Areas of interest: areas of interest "Yunye Garden"
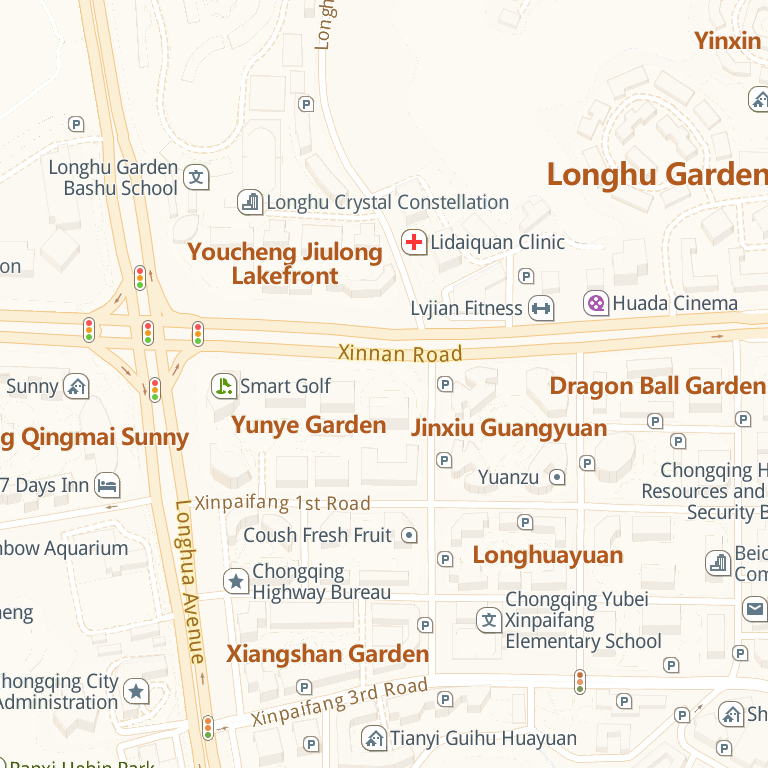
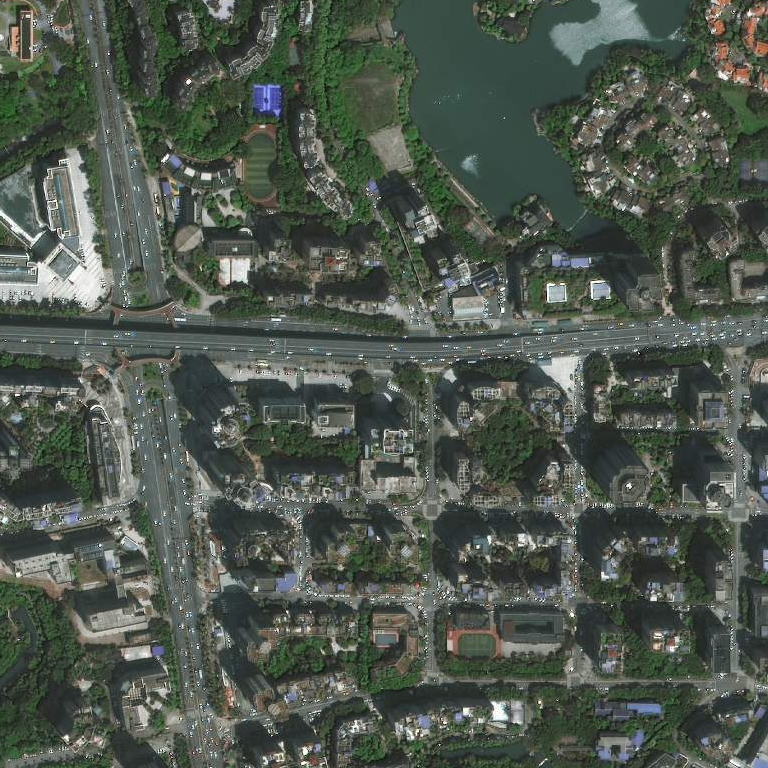